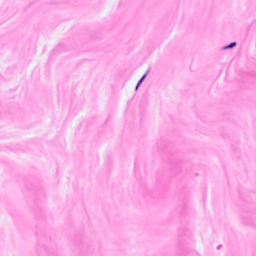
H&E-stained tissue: Breast